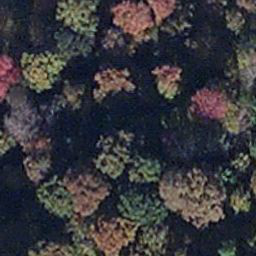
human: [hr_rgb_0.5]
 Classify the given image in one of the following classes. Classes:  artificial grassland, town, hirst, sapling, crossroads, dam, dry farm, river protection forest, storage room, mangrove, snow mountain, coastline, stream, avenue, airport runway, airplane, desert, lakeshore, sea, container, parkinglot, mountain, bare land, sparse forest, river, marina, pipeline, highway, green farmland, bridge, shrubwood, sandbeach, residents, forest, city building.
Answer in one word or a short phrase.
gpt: mangrove